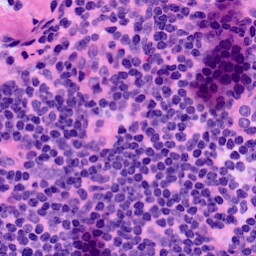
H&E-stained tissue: LymphNode